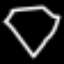
Label: diamond